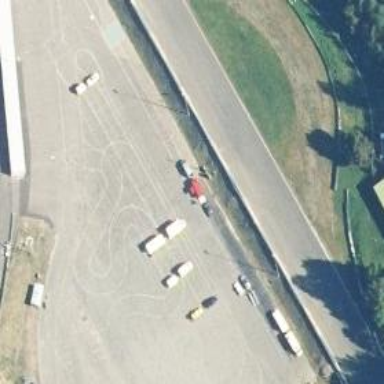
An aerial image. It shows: Karting raceway for sports activities.